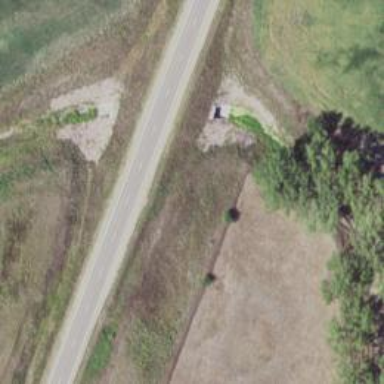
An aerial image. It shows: Primary highway.